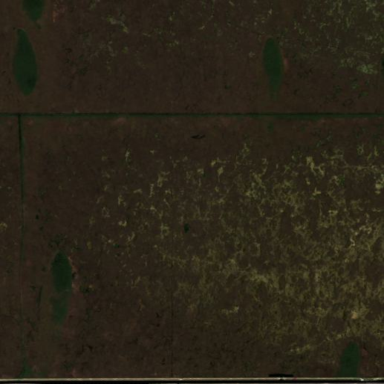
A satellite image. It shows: Swamp in wetland area.